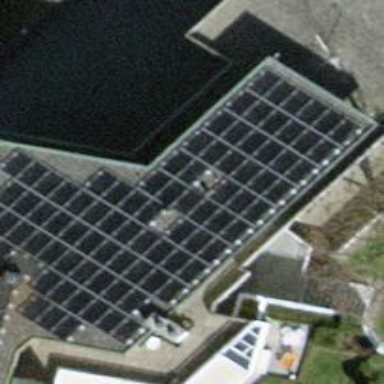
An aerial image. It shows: Small solar photovoltaic panel generator installed on roof.